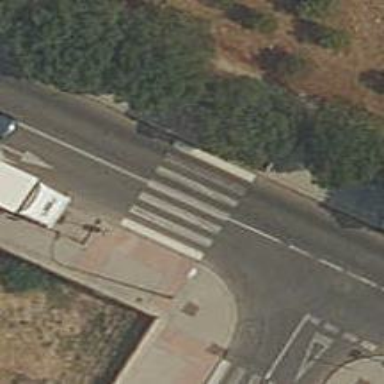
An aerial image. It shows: Zebra crossing on the road.